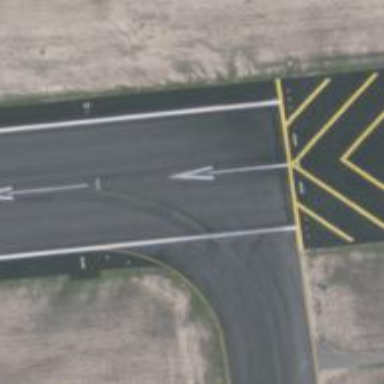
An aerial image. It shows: Displaced threshold on airport runway.